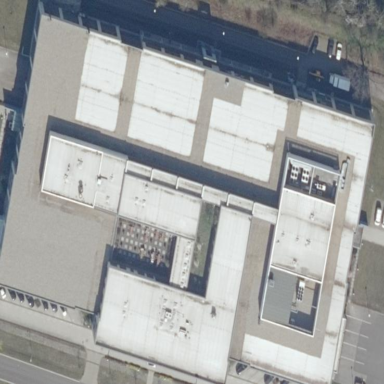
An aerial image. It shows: Industrial building.